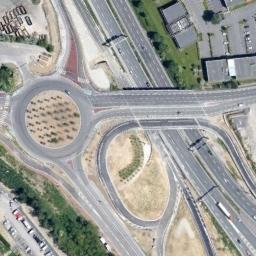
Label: overpass